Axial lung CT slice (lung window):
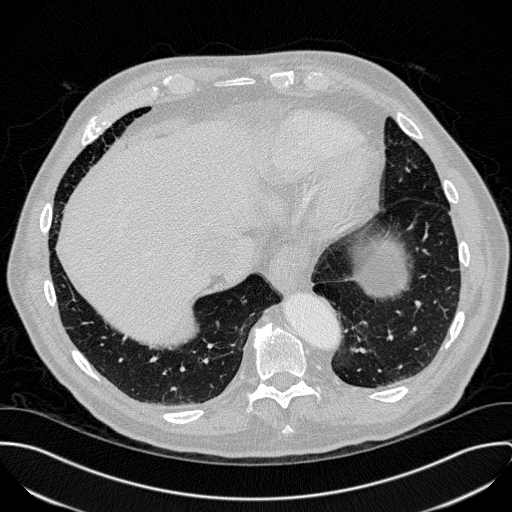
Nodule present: no